Field crop: maize
Growth stage: 2
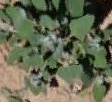
Species: chenopodium